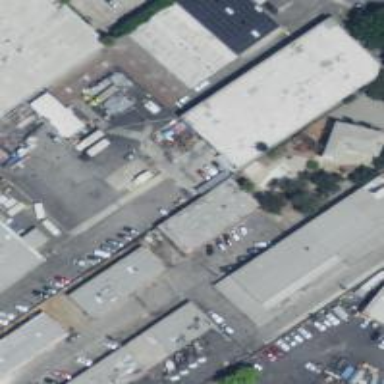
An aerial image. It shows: Industrial building.